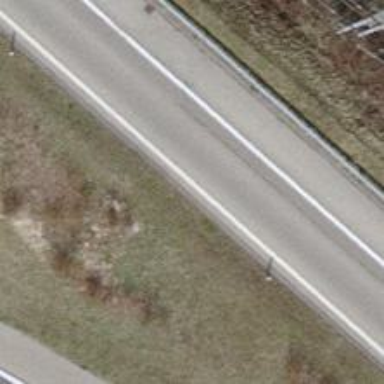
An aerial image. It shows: Asphalt motorway link.